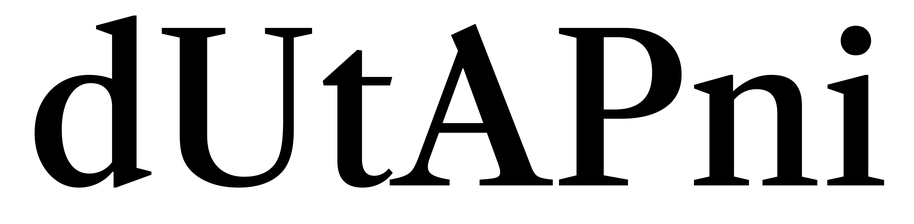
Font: LibreCaslonText_Medium